Question: I am trying to incorporate a scrollable '<tbody>' using <URL>. So far, this is what I have:
'''
var tblcols = 7; // table columns
var tblClass = ".scroll"; // table class
for(var i = 0; i < tblcols; i++) {
var thWidth = $(tblClass).find("th:eq(" + i + ")").width();
var tdWidth = $(tblClass).find("td:eq(" + i + ")").width();
if(thWidth < tdWidth)
$(tblClass).find("th:eq(" + i + ")").width(tdWidth);
else
$(tblClass).find("td:eq(" + i + ")").width(thWidth);
}
'''
'''
.scroll table {
margin: 0 auto;
border-collapse: separate;
}
.scroll thead {
display: block;
}
.scroll tbody {
height: 30em;
overflow-y: scroll;
display: block;
}
'''
'''
<table id="viewfaculty" class="scroll">
<thead align="center">
<tr>
<th><a href="viewfaculty?orderBy=professor_id">ID</a></th>
<th><a href="viewfaculty?orderBy=professor_last_name">L. Name</a></th>
<th>F. Name</th>
<th>Sex</th>
<th>Email</th>
<th><a href="viewfaculty?orderBy=professor_employment_status">Empl. Status</a></th>
<th><a href="viewfaculty?orderBy=professor_department">Dept.</a></th>
</tr>
</thead>
<tbody>
<s:if test="#session.facultyList.isEmpty()">
<tr align="center">
<td colspan="7"><p class="norecords">NO RECORDS FOUND</p></td>
</tr>
</s:if>
<c:forEach var="professor" items="${facultyList}">
<tr>
<td align="center">${professor.profId}</td>
<td>${professor.profLastName}</td>
<td>${professor.profFirstName}</td>
<td align="center">${professor.profSex}</td>
<td>${professor.profEmail}</td>
<td align="center">${professor.profEmplStatus}</td>
<td align="center">${professor.profDept}</td>
</tr>
</c:forEach>
</tbody>
</table>
'''

How do I make the header row stretch across the whole table?
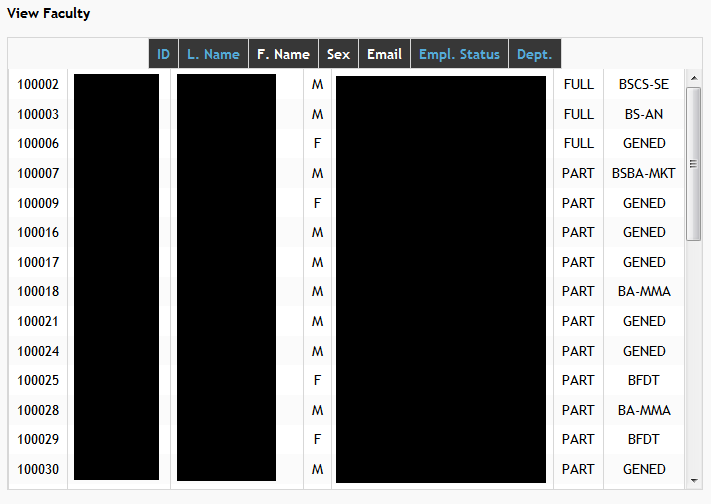
Answer: I figured it out. The CSS from the pre-made/open-source template was messing with how the tables were displayed by default. I removed all CSS pertaining to tables.
I also opted for a solution that <URL>.